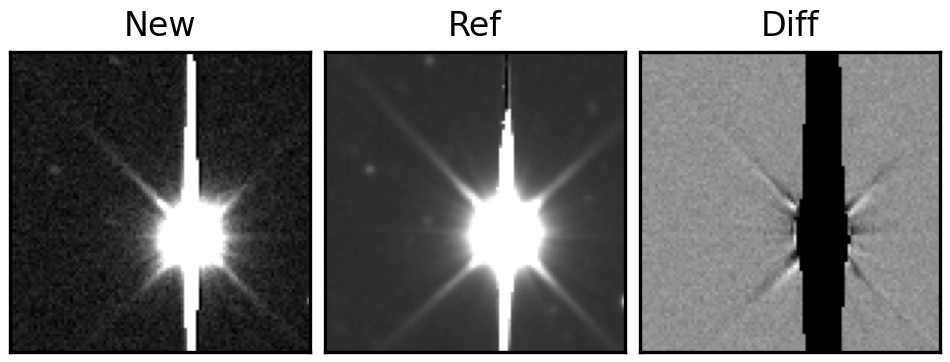
Label: bogus